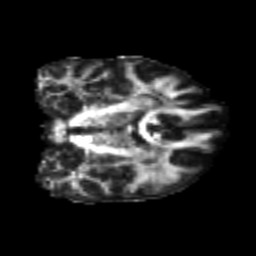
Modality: FA
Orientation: coronal
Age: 21
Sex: female
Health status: healthy
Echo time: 0.074 s